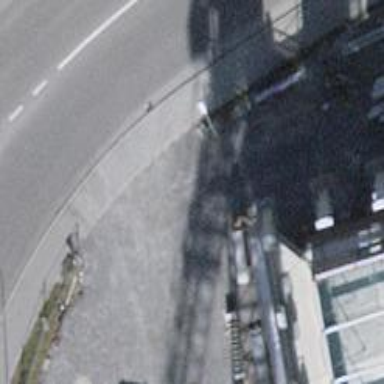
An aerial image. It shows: Bollard.